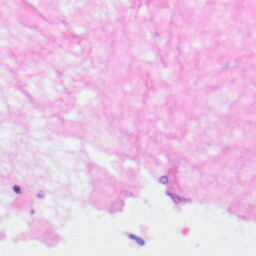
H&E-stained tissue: Kidney